Question: How can I animate number starting from 0 to the number's value like the following example :

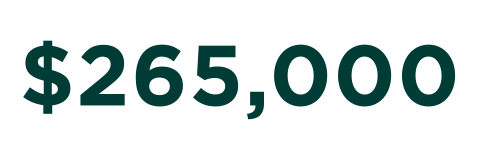
Answer: So there is a Flutter package that helps to do this. You can add it to your 'pubspec.yaml' by using the following command in your terminal :
'''
flutter pub add countup
'''
and now add this line to your dart code :
'''
import 'package:countup/countup.dart';
'''
and finally add the widget by writing this code :
'''
Countup(
begin: 0,
end: 268000, //here you insert the number or its variable
duration: Duration(seconds: 3),
separator: ',', //this is the character you want to add to seperate between every 3 digits
style: TextStyle(
fontSize: 36,
),
),
'''